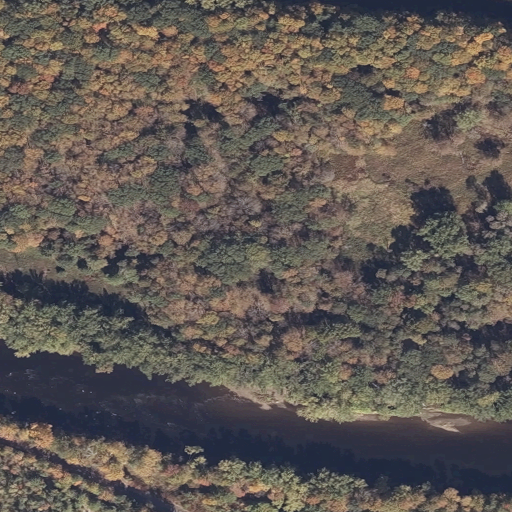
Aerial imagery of island in Maine named Green Island containing deciduous forest, mixed forest, open water, woody wetlands, herbaceous wetlands, and shrub